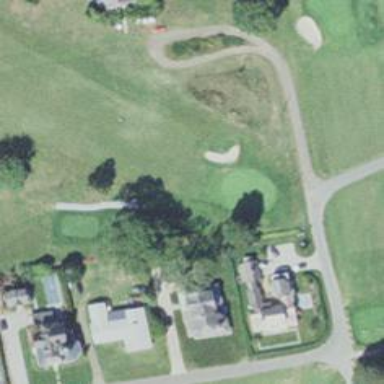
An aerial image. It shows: Path for golf carts.